Field crop: tomato
Growth stage: 1
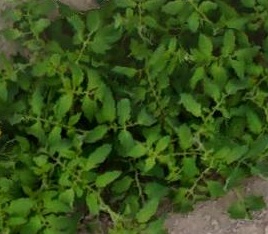
Species: tomato